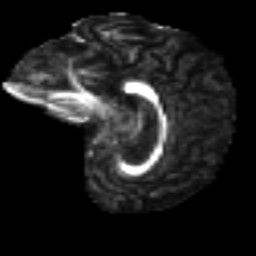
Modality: FA
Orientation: sagittal
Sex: female
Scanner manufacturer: ge
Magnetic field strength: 3 T
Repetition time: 7 s
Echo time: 0.08 s